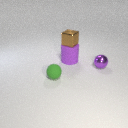
small brown metal cube above large purple rubber cylinder